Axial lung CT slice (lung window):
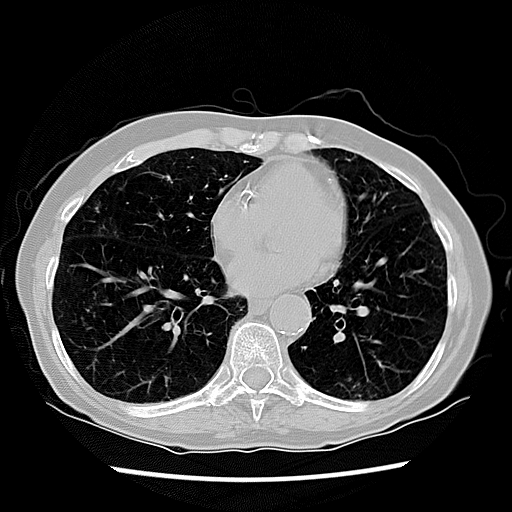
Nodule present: no